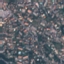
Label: Residential